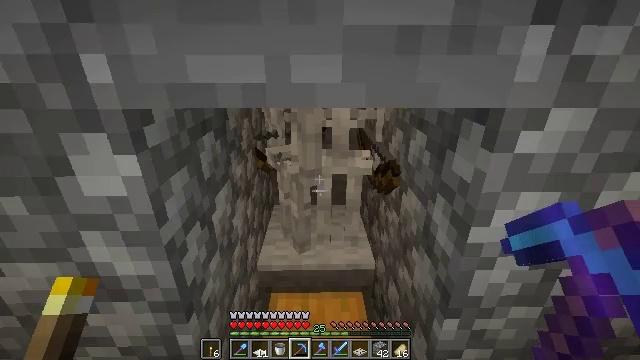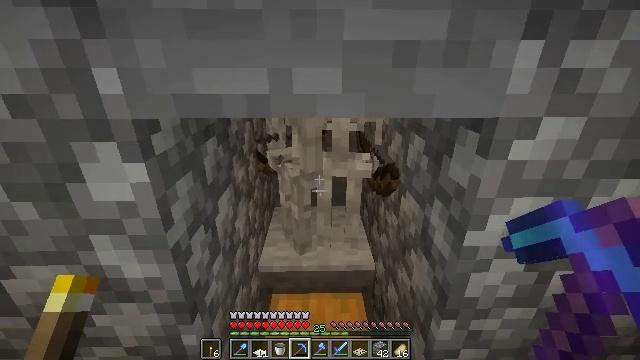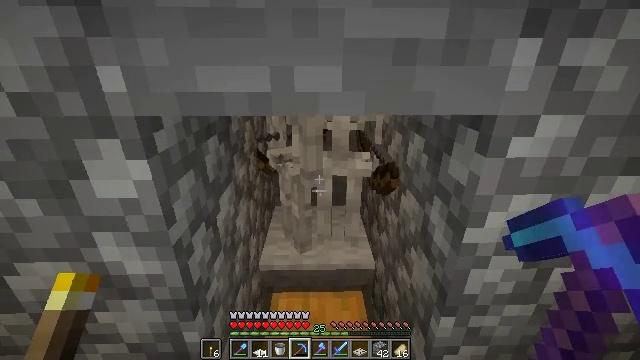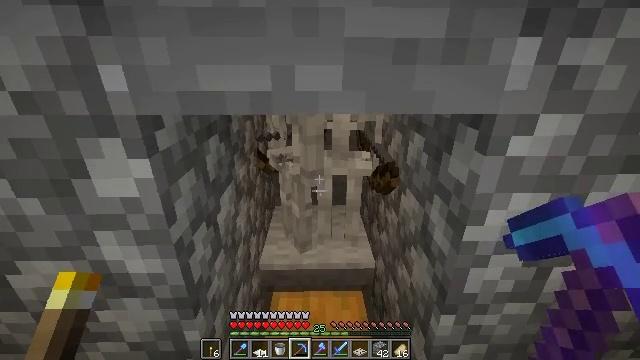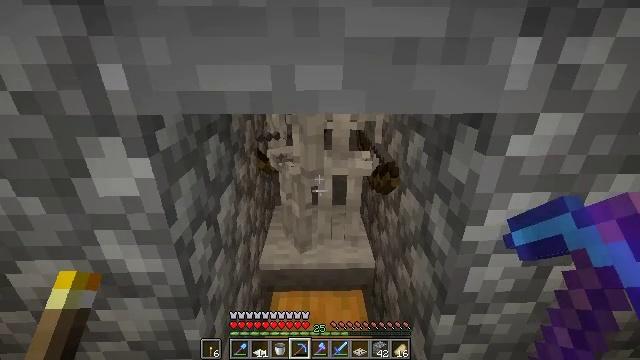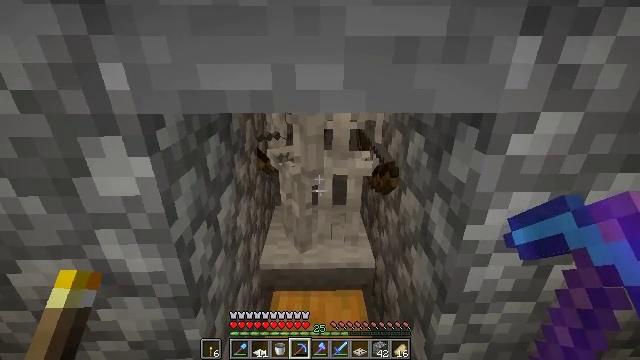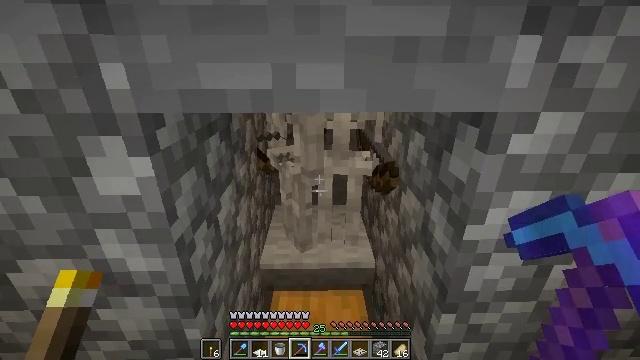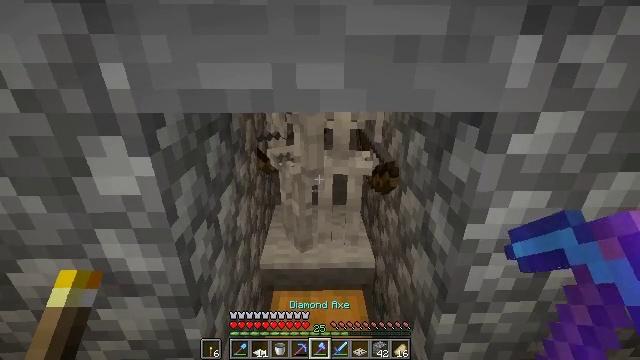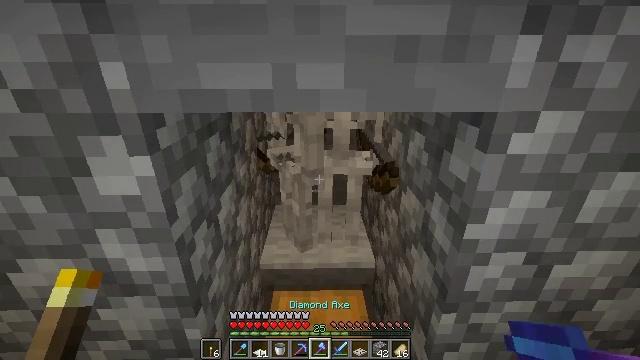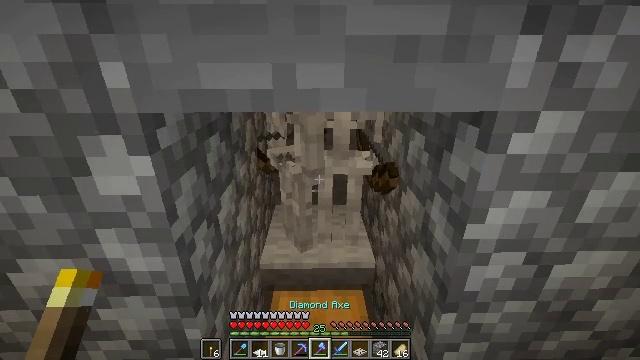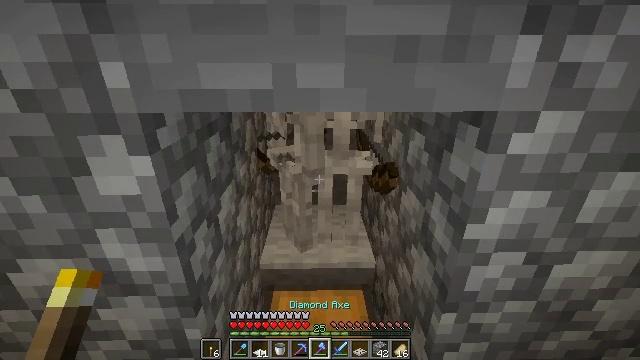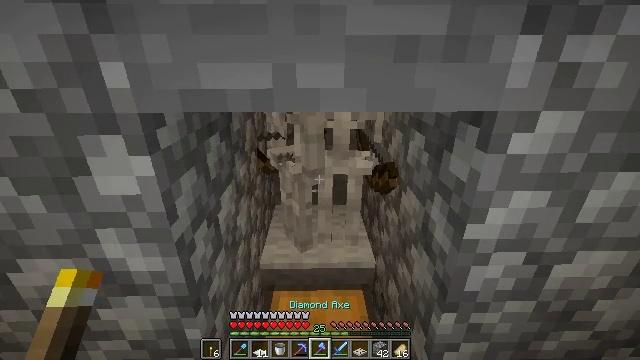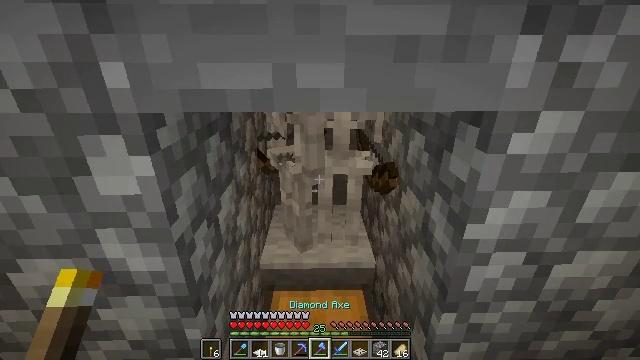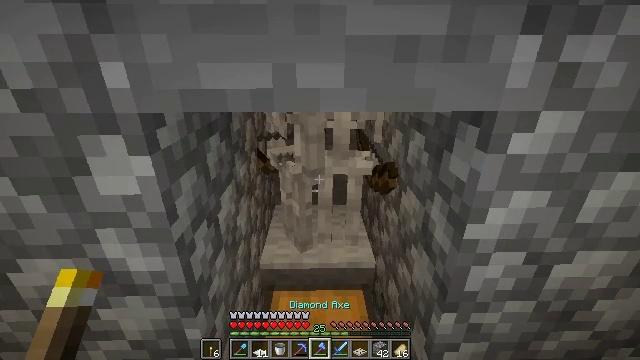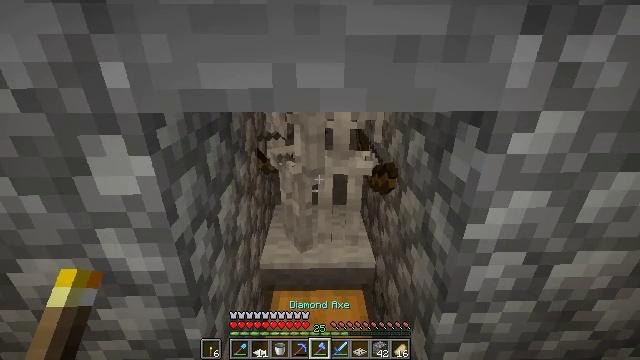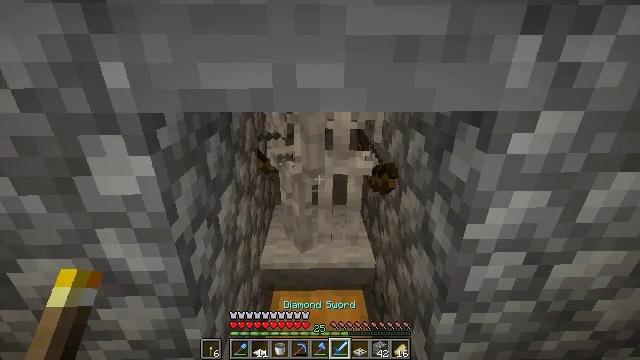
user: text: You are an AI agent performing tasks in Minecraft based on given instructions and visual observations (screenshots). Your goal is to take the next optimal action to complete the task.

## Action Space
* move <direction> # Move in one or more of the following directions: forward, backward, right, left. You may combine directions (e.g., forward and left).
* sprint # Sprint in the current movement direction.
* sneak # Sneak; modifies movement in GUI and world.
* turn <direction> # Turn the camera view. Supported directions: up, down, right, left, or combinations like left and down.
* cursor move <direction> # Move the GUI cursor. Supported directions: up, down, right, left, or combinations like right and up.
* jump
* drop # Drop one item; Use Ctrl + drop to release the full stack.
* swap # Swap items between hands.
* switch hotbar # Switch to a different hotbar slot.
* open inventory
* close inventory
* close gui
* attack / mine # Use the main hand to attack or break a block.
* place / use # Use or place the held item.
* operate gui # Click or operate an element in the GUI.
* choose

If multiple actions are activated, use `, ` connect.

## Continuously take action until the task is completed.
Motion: motion action
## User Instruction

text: Combat the skeleton.
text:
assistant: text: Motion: no_op
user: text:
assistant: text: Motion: no_op
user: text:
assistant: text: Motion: no_op
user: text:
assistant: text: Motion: no_op
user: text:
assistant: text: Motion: no_op
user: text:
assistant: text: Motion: no_op
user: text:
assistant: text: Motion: no_op
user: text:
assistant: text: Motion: no_op
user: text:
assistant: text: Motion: no_op
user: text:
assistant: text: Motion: no_op
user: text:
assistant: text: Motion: no_op
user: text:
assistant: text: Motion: no_op
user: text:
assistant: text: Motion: no_op
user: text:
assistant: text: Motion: no_op
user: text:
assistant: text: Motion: no_op
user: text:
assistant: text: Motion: no_op
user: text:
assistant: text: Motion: no_op
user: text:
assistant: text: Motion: no_op
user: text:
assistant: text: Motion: no_op
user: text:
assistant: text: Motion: move forward
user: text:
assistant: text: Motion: move forward
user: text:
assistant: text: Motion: no_op
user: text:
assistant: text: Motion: no_op
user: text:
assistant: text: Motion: no_op
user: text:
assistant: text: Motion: turn up
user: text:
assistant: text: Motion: turn up
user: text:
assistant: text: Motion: turn up
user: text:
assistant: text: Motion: turn up
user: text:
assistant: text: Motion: turn up
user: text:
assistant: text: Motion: turn up